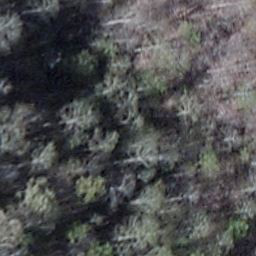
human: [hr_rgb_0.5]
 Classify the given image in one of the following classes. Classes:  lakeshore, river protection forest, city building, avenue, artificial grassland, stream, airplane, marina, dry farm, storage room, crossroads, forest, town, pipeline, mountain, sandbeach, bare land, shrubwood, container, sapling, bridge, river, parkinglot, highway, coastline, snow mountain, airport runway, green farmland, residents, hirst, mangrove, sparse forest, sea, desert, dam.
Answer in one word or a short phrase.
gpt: shrubwood